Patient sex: M
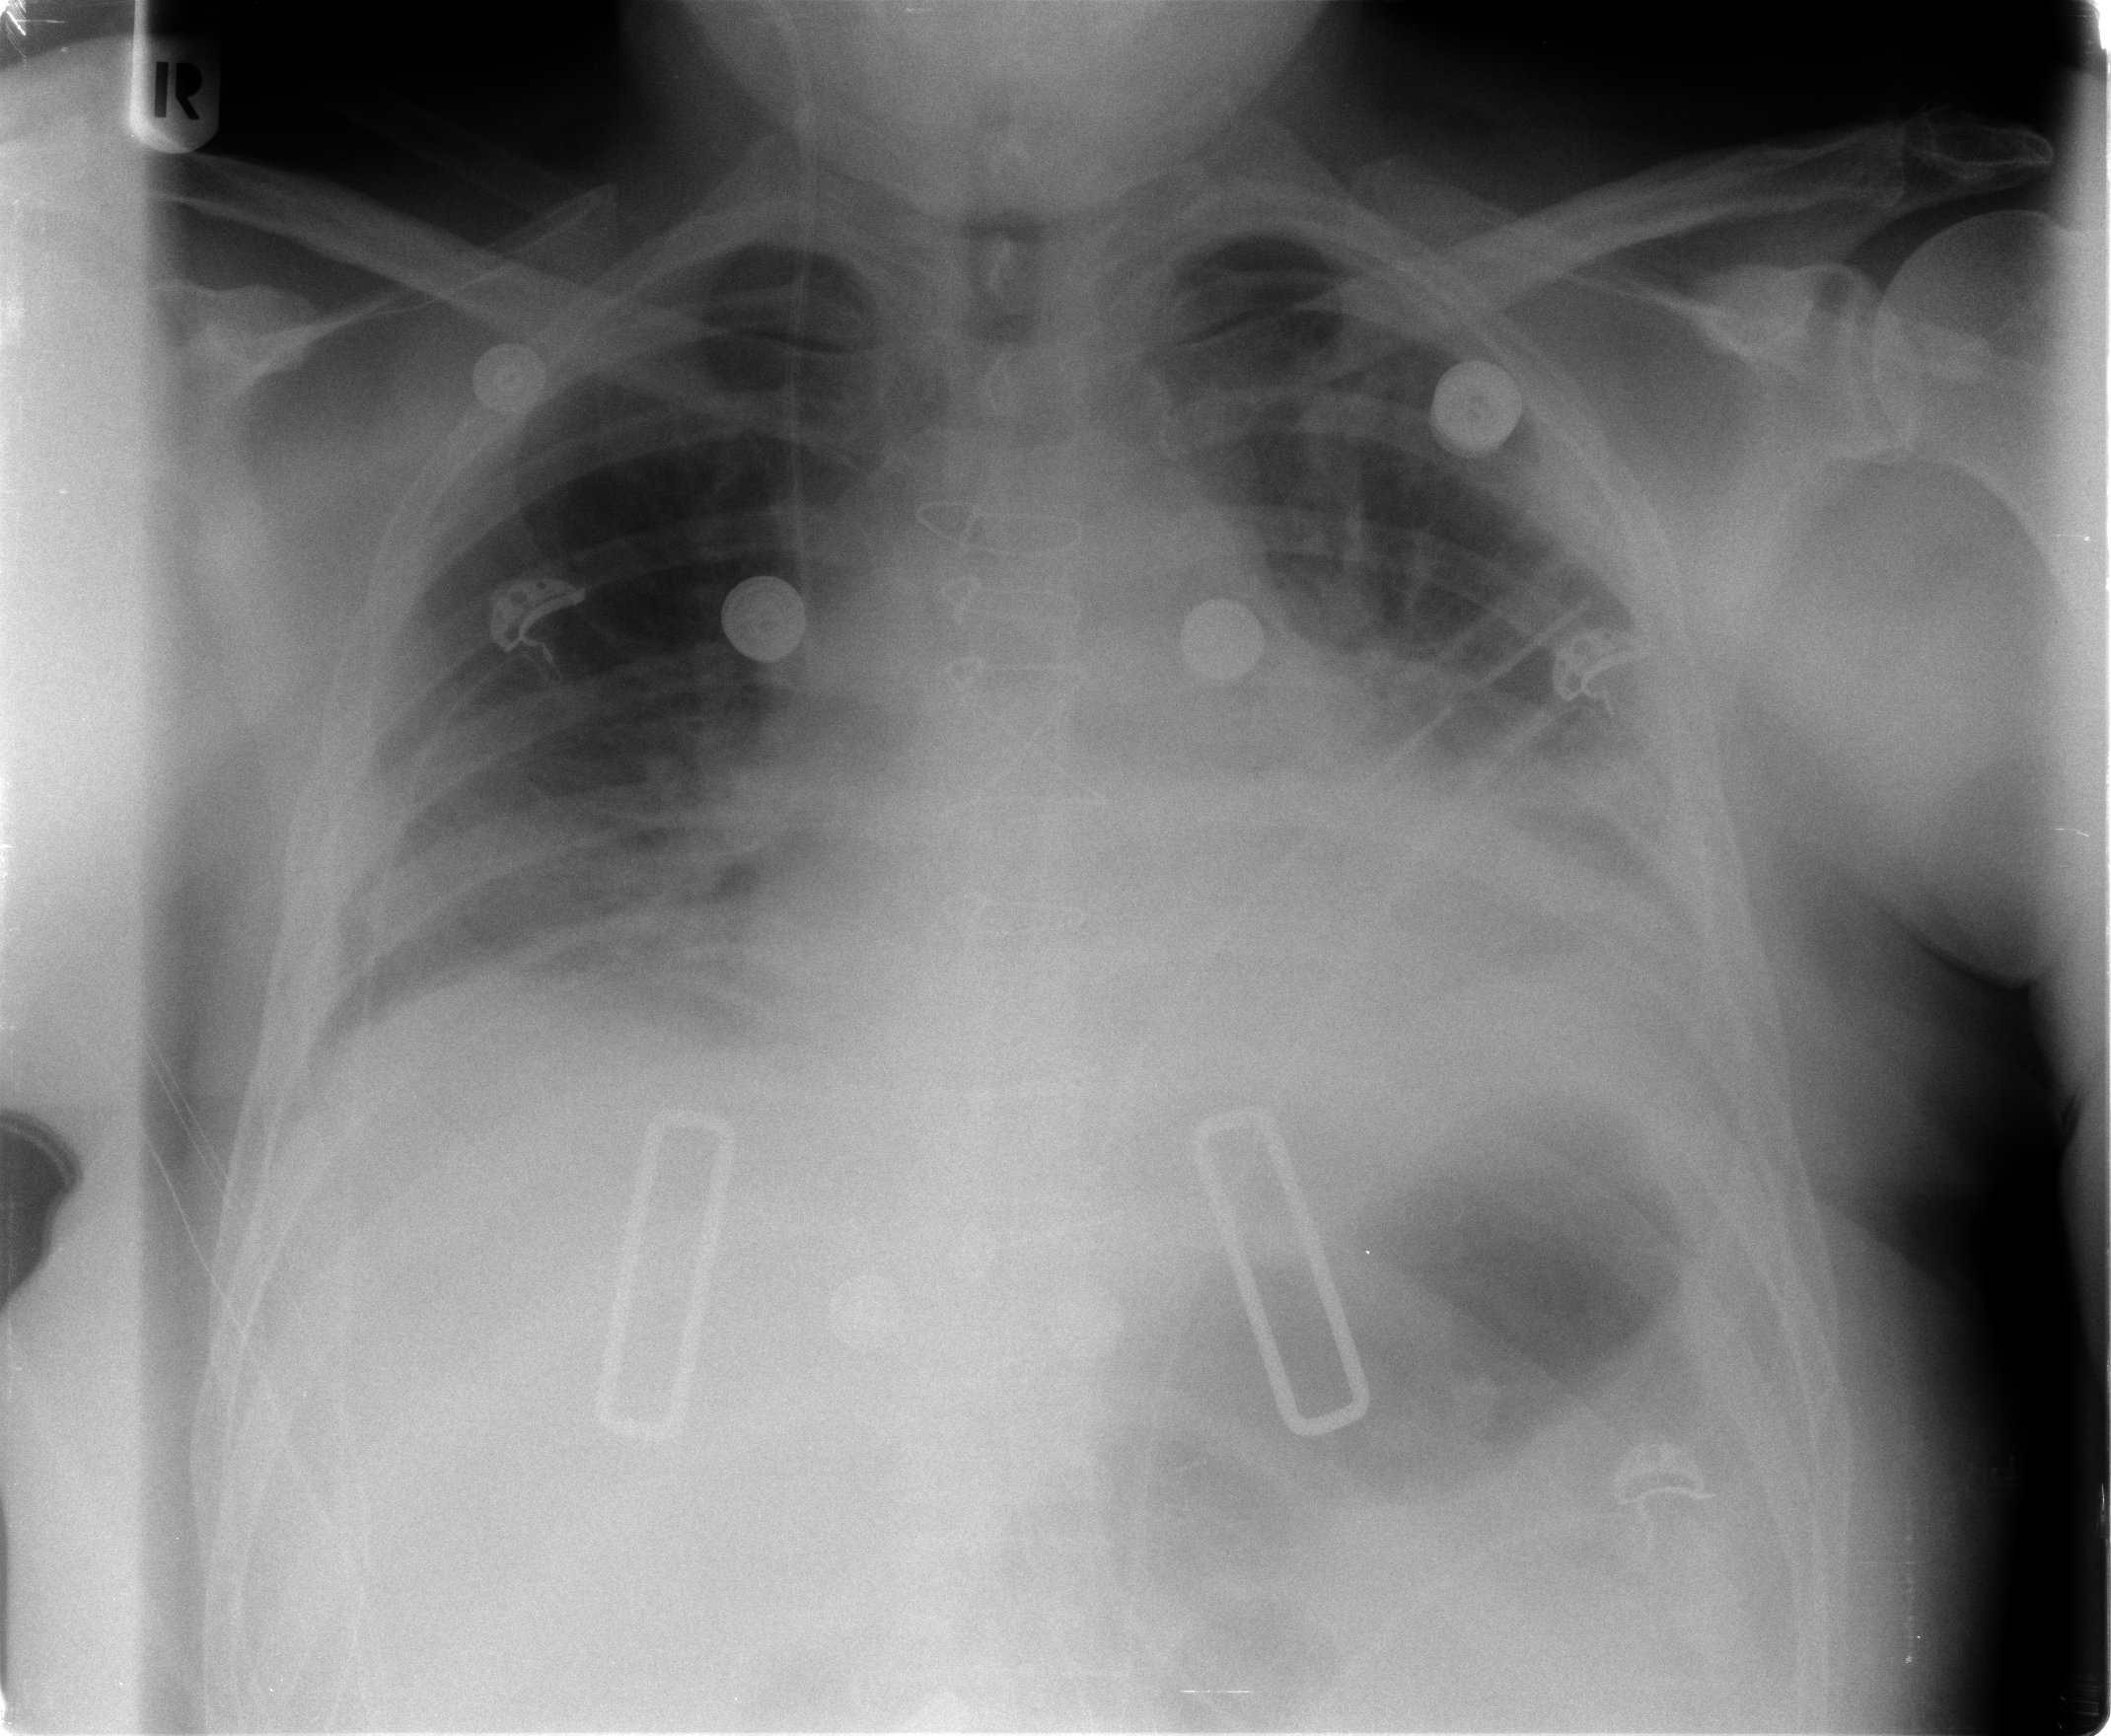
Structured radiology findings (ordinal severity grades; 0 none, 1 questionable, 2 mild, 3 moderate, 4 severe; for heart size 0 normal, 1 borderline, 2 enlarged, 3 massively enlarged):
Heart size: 2
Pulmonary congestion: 2
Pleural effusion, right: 1
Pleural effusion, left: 2
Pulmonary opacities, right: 0
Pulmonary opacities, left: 2
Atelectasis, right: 2
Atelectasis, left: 2